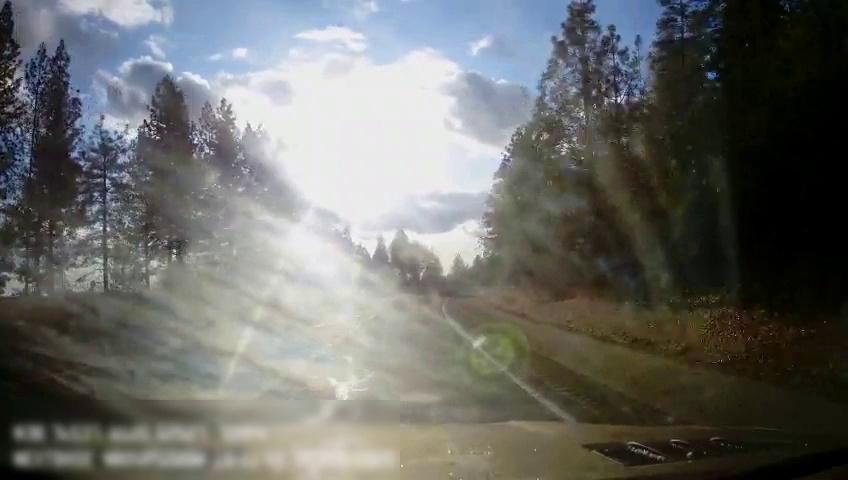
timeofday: Day
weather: Sunny
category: Drivable Space
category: Vehicles | Van
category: Lanes | Alternate Lane
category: Lanes | Current Lane
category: Lanes | Alternate Lane